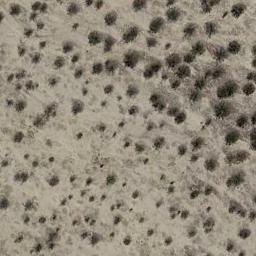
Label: chaparral